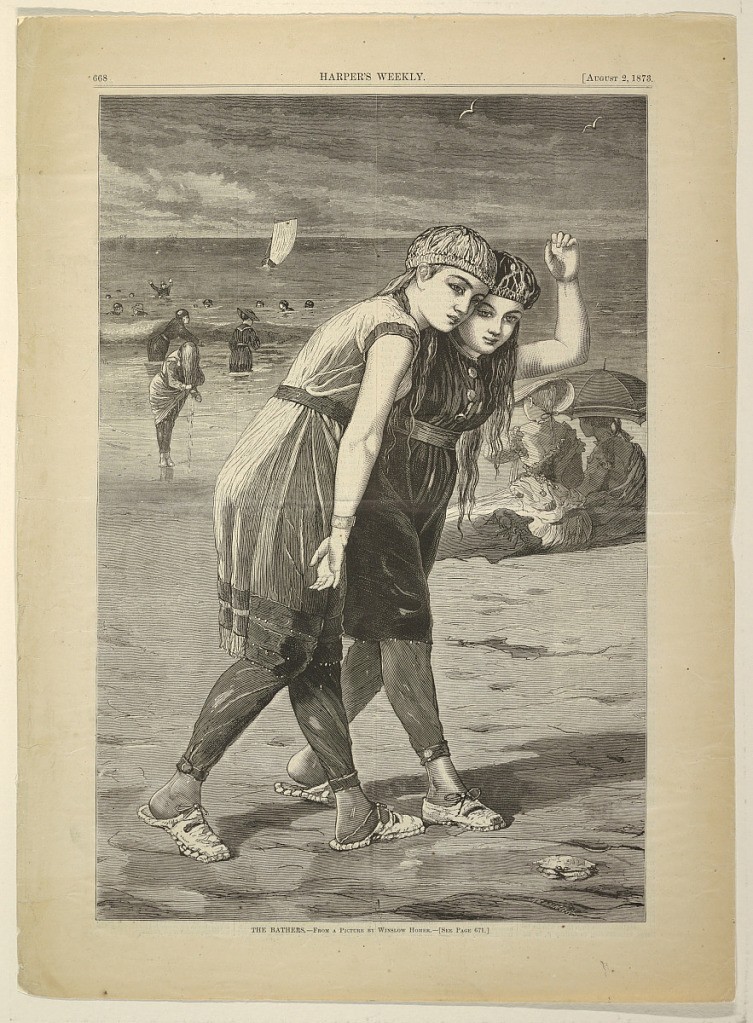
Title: The Bathers
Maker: Winslow Homer, American, 1836–1910
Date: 1873
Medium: Wood engraving in black ink on paper
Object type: Print
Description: Two women in bathing suits on the beach.